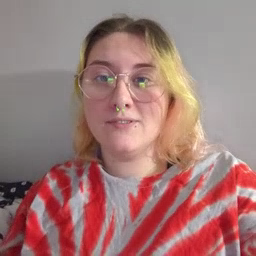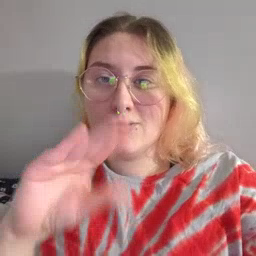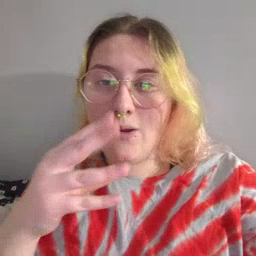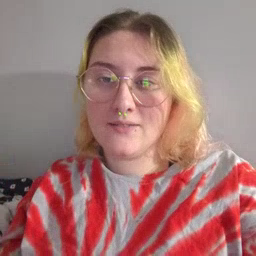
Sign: story